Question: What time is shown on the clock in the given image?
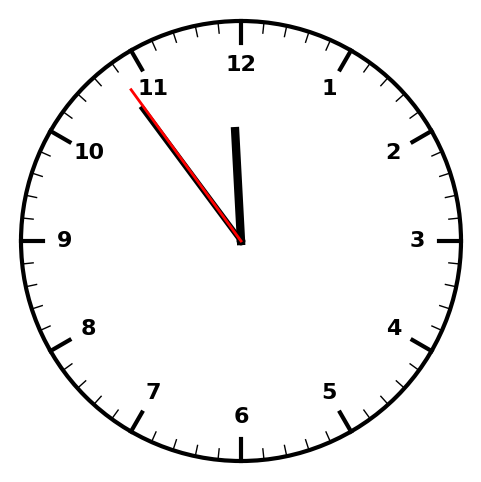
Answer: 11:53:54